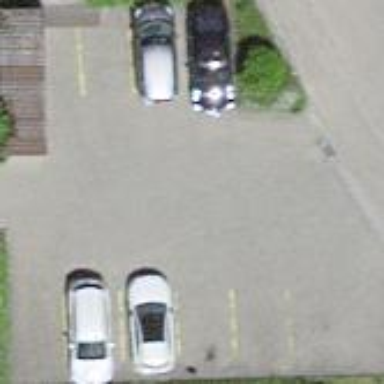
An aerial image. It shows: Parking area with surface.